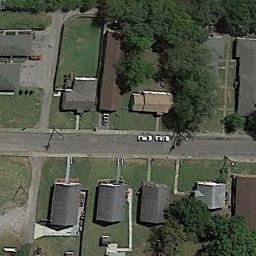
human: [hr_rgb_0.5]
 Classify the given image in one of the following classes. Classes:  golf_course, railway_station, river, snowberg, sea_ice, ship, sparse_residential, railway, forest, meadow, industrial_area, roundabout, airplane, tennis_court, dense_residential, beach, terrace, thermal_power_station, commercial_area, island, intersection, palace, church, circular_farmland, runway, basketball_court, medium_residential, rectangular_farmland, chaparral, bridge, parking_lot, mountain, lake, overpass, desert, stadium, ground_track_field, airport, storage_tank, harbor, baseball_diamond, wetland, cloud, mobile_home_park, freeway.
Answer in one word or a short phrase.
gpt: medium_residential